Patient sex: M
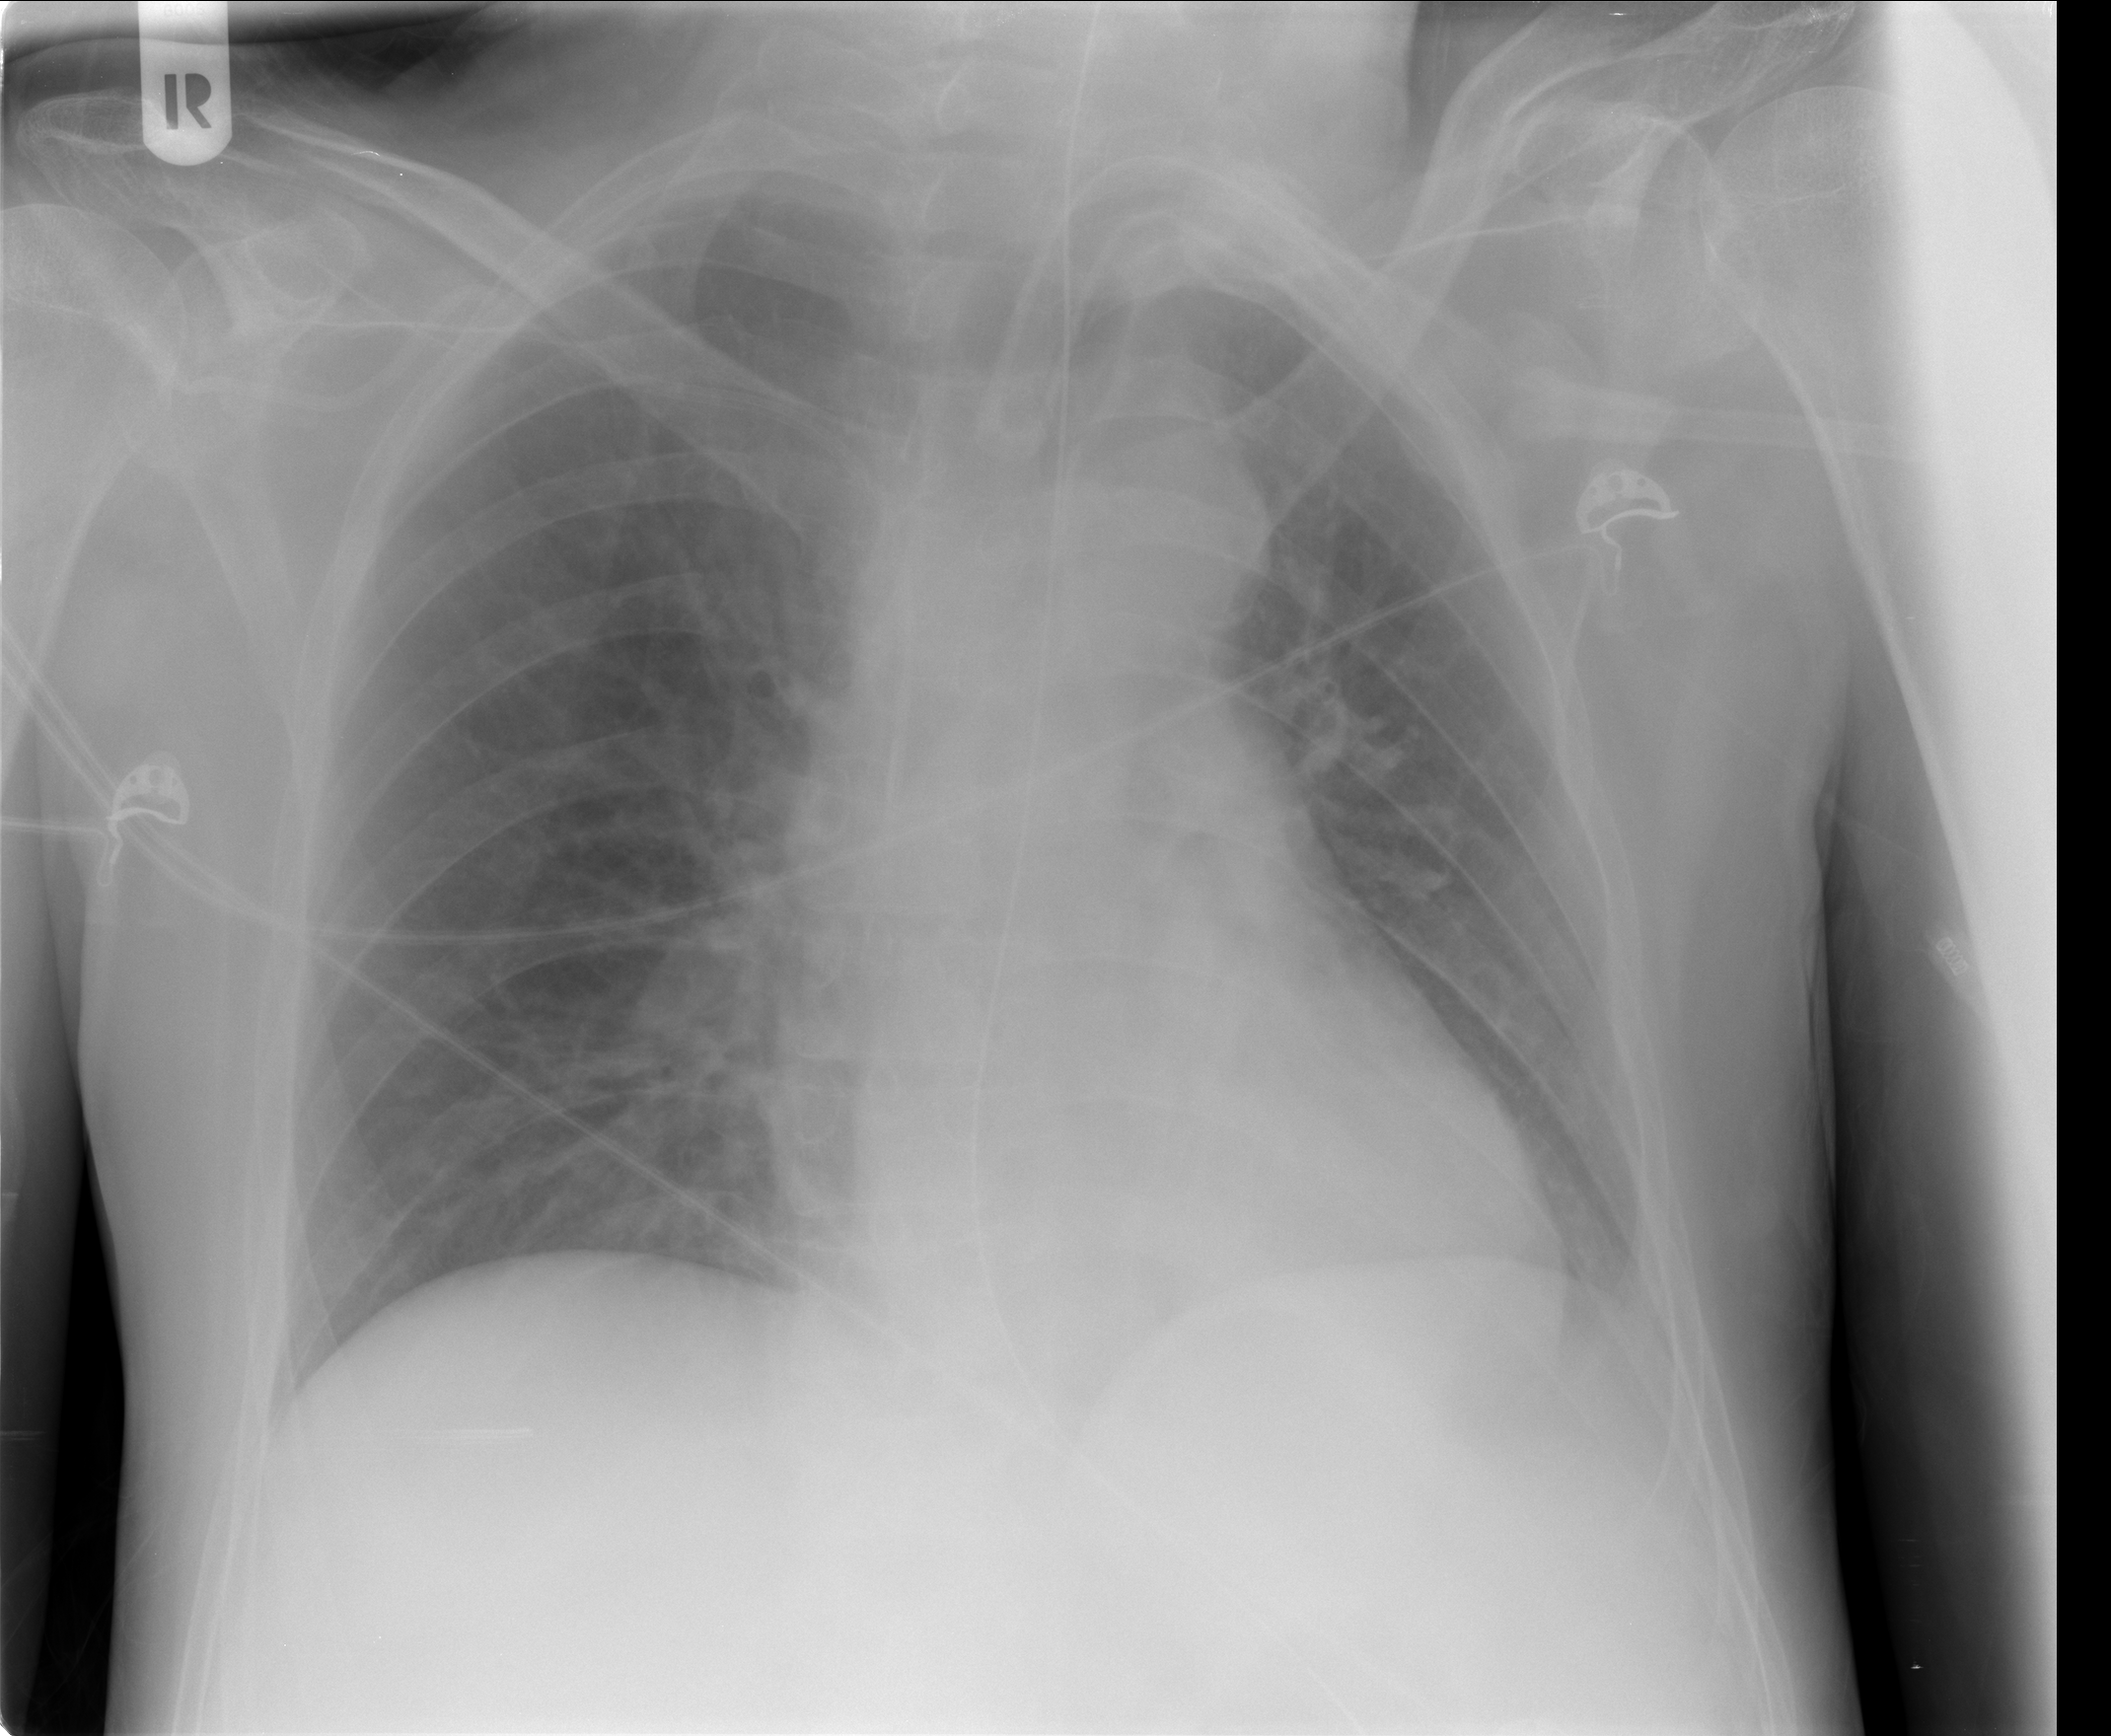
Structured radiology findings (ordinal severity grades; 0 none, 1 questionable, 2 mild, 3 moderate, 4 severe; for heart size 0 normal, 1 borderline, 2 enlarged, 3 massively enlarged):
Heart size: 0
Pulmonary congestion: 1
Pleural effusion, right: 1
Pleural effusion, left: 1
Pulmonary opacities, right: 1
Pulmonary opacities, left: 0
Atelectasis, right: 2
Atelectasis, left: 0